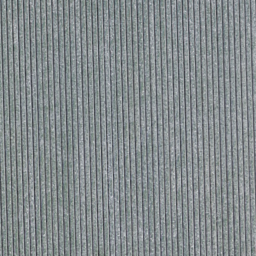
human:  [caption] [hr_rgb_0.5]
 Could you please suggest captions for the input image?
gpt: It is a piece of farmland .

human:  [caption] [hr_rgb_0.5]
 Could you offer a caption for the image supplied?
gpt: There is a piece of farmland .

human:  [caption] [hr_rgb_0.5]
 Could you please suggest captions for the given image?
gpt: It is a piece of cropland .

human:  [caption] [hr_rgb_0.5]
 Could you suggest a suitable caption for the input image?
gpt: There is a piece of cropland .

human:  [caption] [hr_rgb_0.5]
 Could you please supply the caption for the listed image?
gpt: Here is a piece of farmland .